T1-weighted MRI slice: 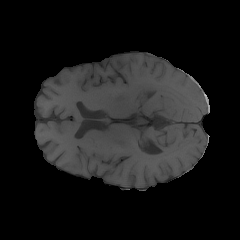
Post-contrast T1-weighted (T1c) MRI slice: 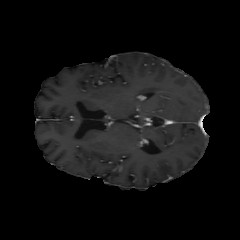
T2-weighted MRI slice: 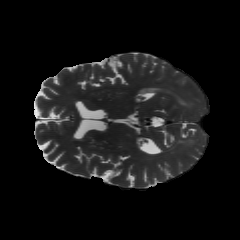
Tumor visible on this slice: yes